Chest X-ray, PA view. Patient: 38 years old, sex M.
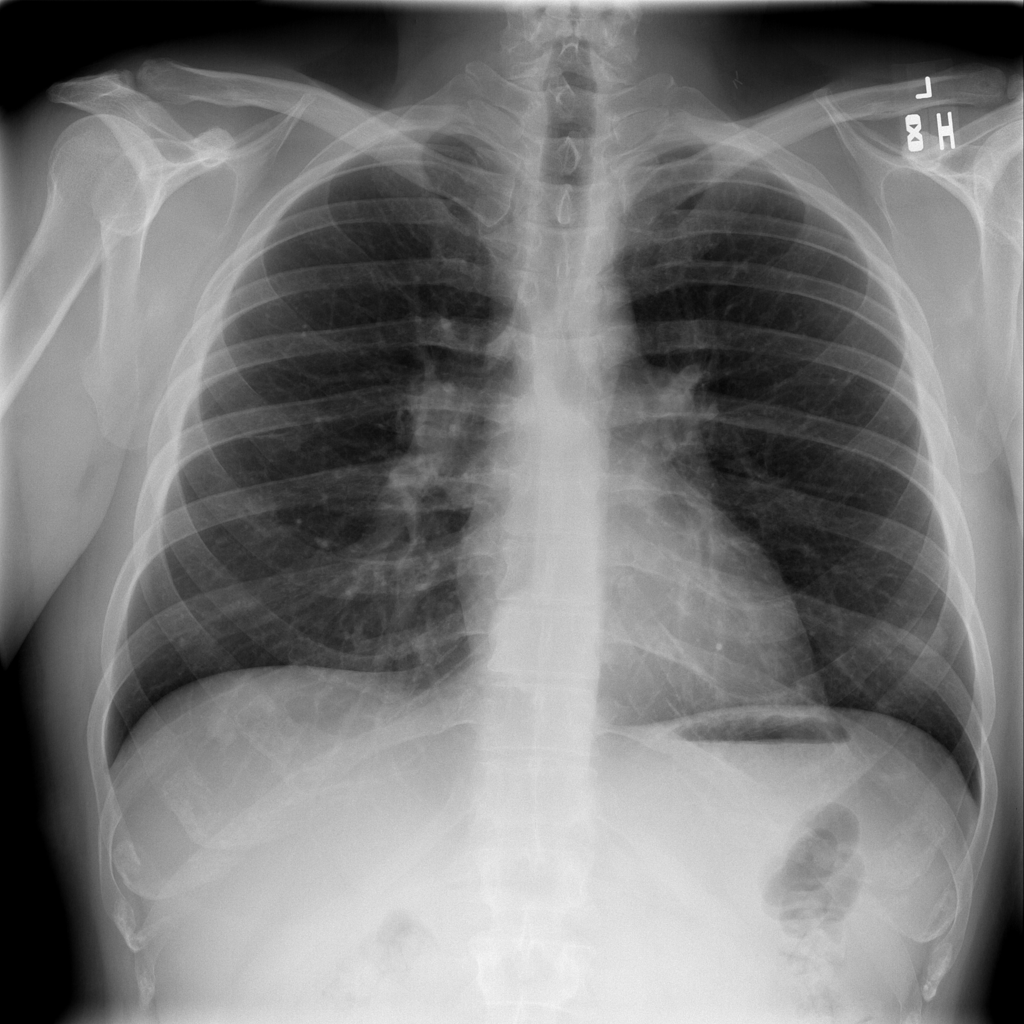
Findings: No Finding